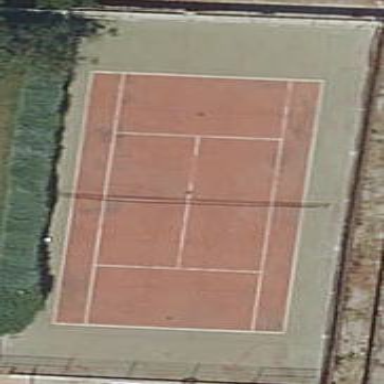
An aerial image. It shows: Tennis court in leisure pitch.